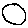
Label: circle